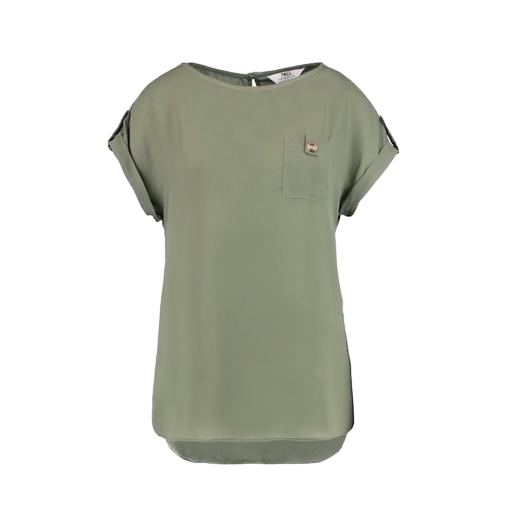
short-sleeve top only macy, green short-sleeve top, army green t-shirt, white background